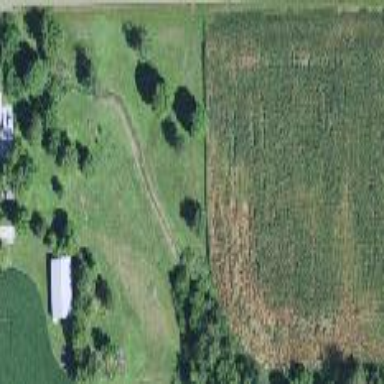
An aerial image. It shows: Pasture used as meadow.